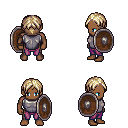
a pixel art fantasy rpg character, male body template, human, dark skin, steel chest armor, magenta pants, white blonde parted hairstyle, shield, four views (front, back, left, right), 2x2 character sprite sheet, small pixel art, hard edges, no anti-aliasing